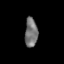
Tissue: lung
Cell type: Epithelial cells
Senescence score: 0.186
Nuclear area (px): 367
Mean DAPI intensity: 115.275